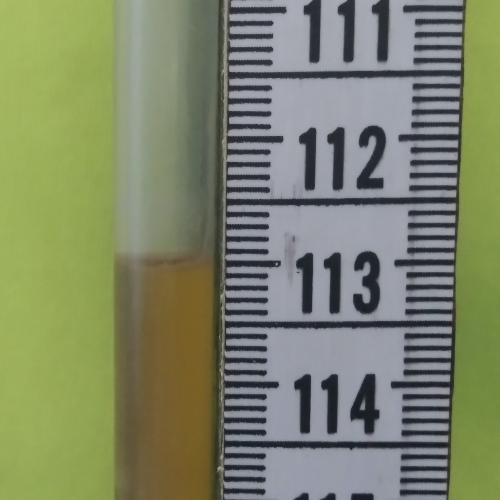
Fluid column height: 113.0 cm